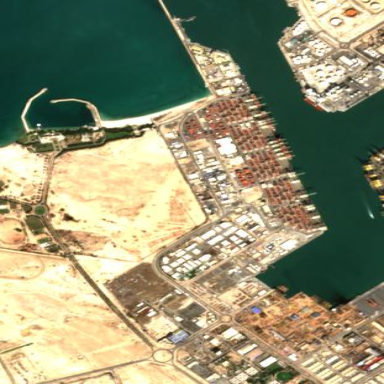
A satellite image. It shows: Industrial area designated for port activities.